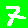
Digit: 7